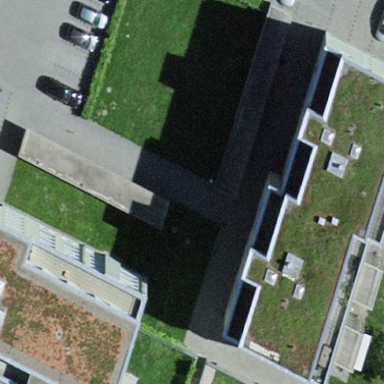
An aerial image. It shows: View of roof of building.